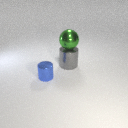
large gray metal cylinder behind small blue metal cylinder